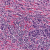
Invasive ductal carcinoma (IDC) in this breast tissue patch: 1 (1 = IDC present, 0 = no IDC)